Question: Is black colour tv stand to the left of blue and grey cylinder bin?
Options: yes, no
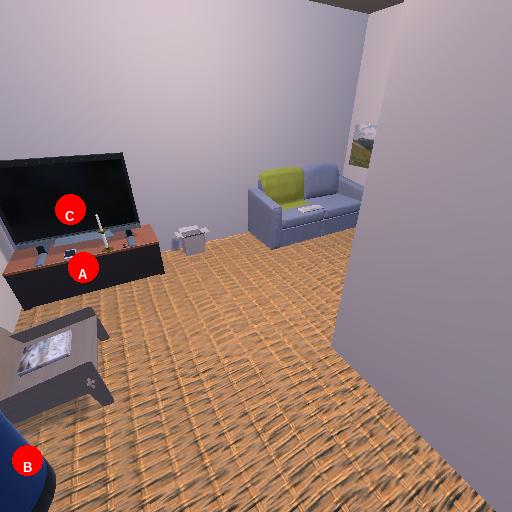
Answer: yes